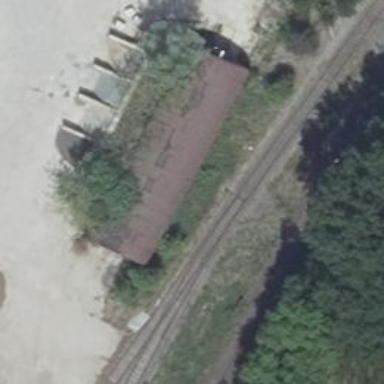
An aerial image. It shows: Railway switch.